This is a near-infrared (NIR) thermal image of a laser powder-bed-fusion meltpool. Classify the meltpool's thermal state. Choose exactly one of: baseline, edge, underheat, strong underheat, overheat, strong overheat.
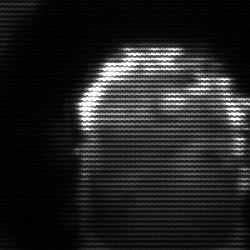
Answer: baseline